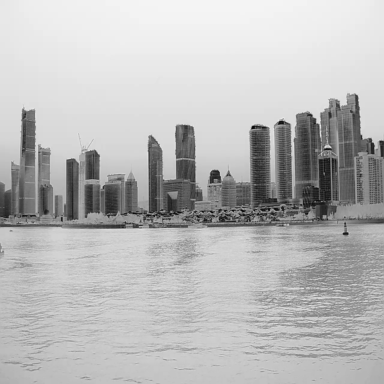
There is a canoe in the infrared image.